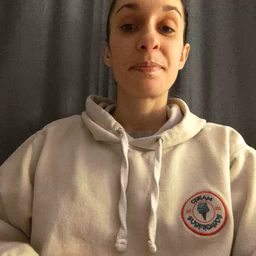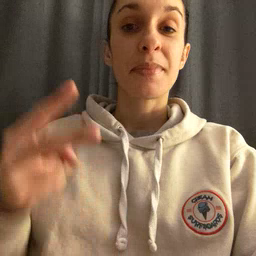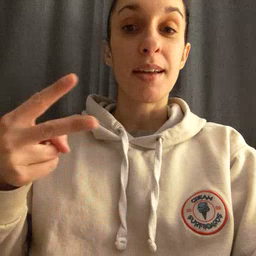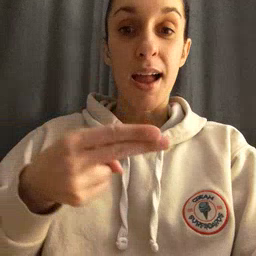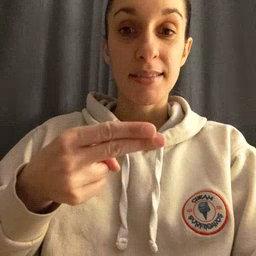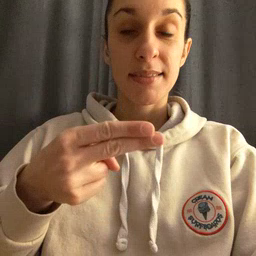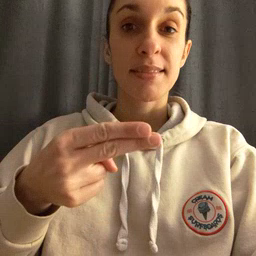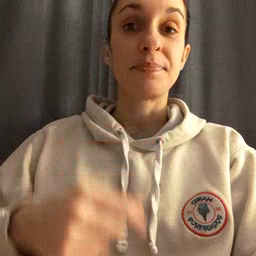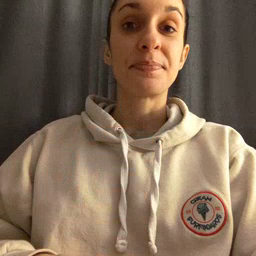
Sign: cut